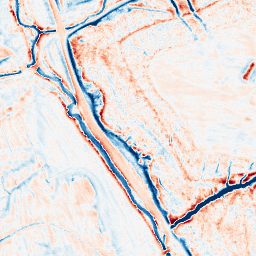
Category: edge_preserving
Decomposition family: anisotropic_diffusion
Decomposition parameters: iterations: 50
kappa: 100
gamma: 0.1
Upsampling method: lanczos
Upsampling parameters: scale: 8
Upsampling scale: 8